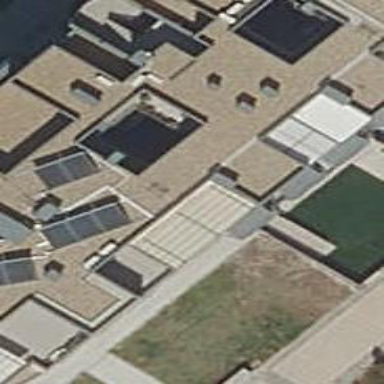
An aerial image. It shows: Kindergarten.